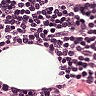
Metastatic tissue present: no